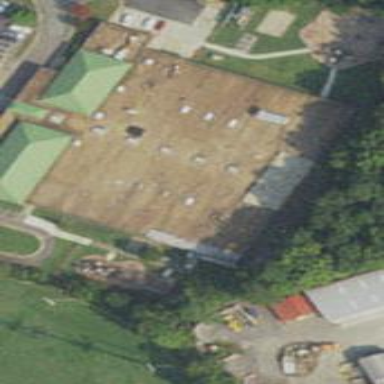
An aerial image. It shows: School building with flat roof.